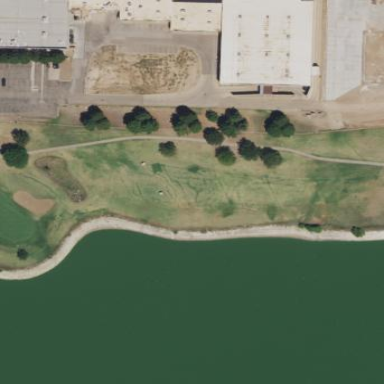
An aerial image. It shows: Area with grass used as rough in golf course.